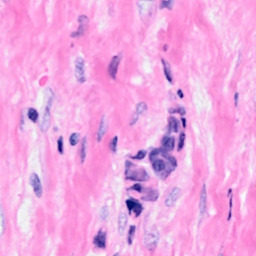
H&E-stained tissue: Breast